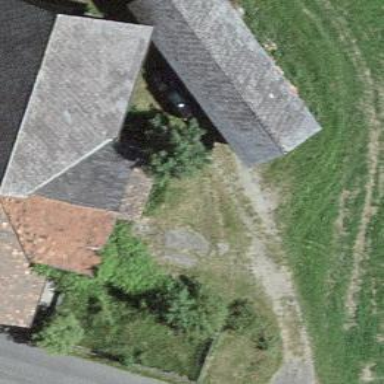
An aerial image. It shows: Barn.